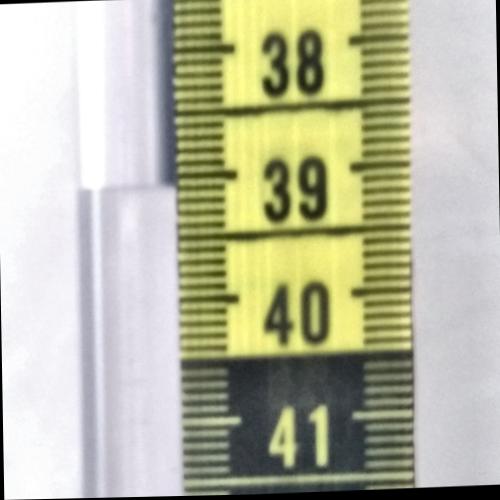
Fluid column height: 39.1 cm